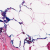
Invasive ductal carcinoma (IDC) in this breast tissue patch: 0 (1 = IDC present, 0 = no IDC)